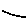
Label: line